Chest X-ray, AP view. Patient: 52 years old, sex F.
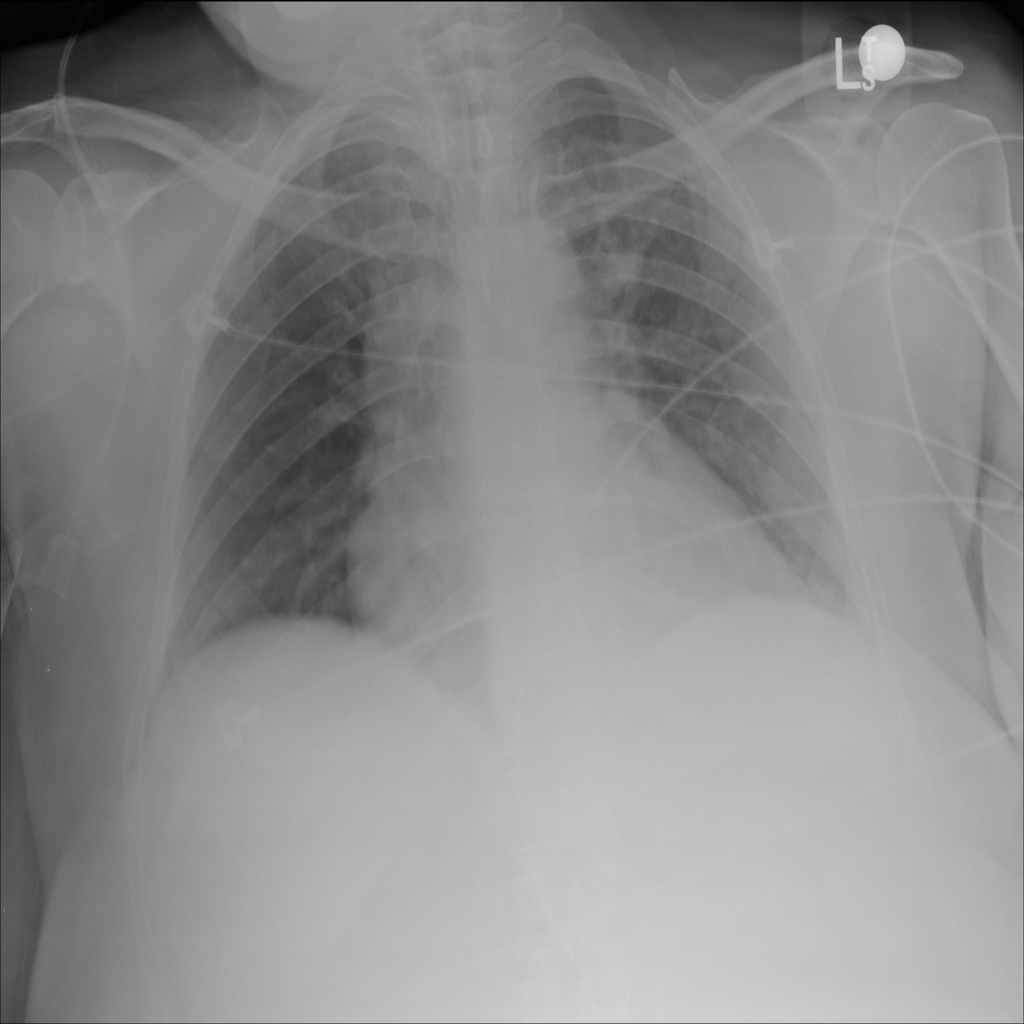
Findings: No Finding